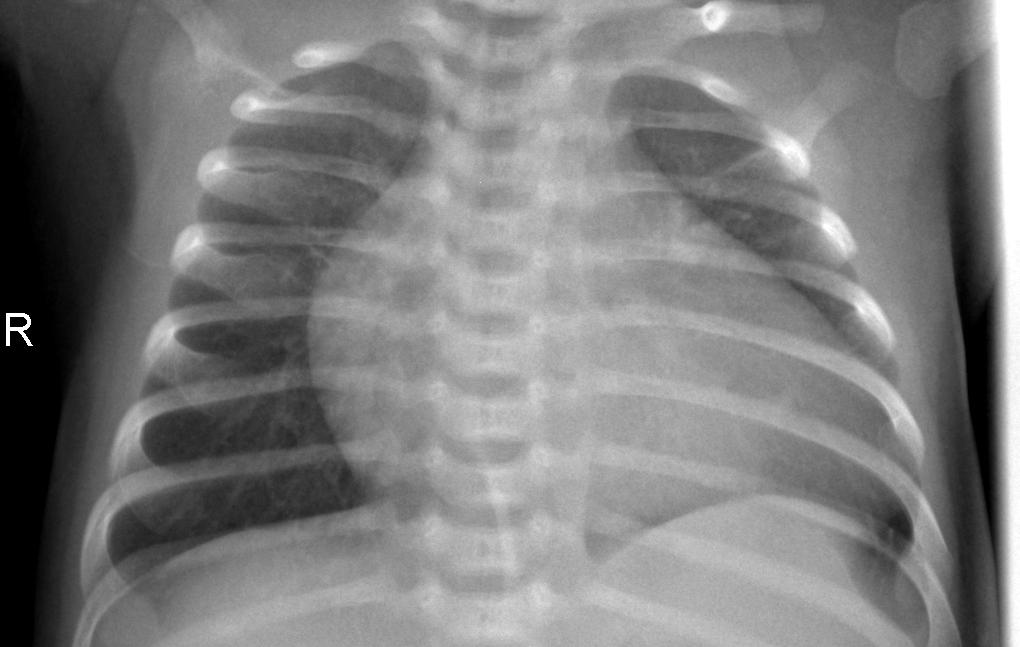
Diagnosis: PNEUMONIA